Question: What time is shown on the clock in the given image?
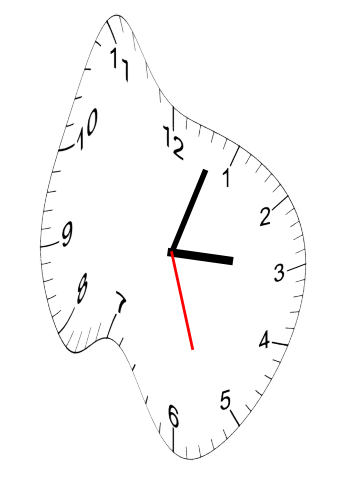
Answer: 03:03:27